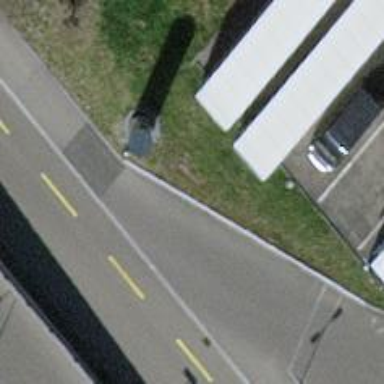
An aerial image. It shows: Unmarked crossing with traffic calming table.